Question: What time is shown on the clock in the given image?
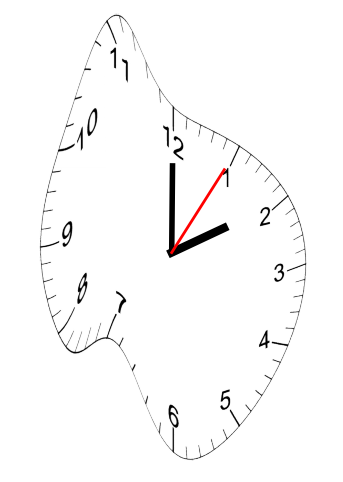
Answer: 02:00:05